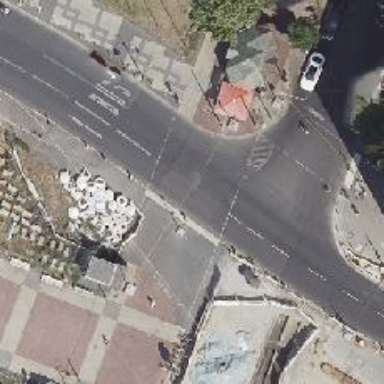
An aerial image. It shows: Crossing with traffic signals.